Question:
I want to show the subcategory column has in checkbox which belongs to ch_cat table.
Here I have listed my category table:
'''
<form action="tutorsubject.php">
<?php
$sql = "SELECT * FROM 'ch_cat'";
$result = mysql_query($sql);
while( $row = mysql_fetch_assoc($result) ){ ?>
<label>
<input type="checkbox" name="segment[]" value="<?php echo $row['pid']; ?>"> <?php echo $row['p_cat']; ?>
</label>
<?php
}
?>
<input type="submit" value="tutorsubject"/>
</form>
'''
'''
if (isset($_POST['tutorsubject'])) {
$segment = $_POST['segment'];
print_r($segment);
//how to write query here based on child_cat table.
}
'''
1. First I have listed child_cat column has in checkbox. Here user select the teaching segment.(assume I selected Btech,java,or number of choice made by user.)
2. Now print_r gives.Array ( [0] => 3 [1] => 13 ).Here 3 and 13 is the child_cat primary key passing to sub_cat table.
3. How write query based on print_r values .IN my image you can see 3 and 13 has sub_cat column values.how to bring in query.
4. I am facing problem in how write to the query.the values which we are going to show has to be in checkbox.
5. I hope every one can understand this and stackteam please give me a perfect query.for this
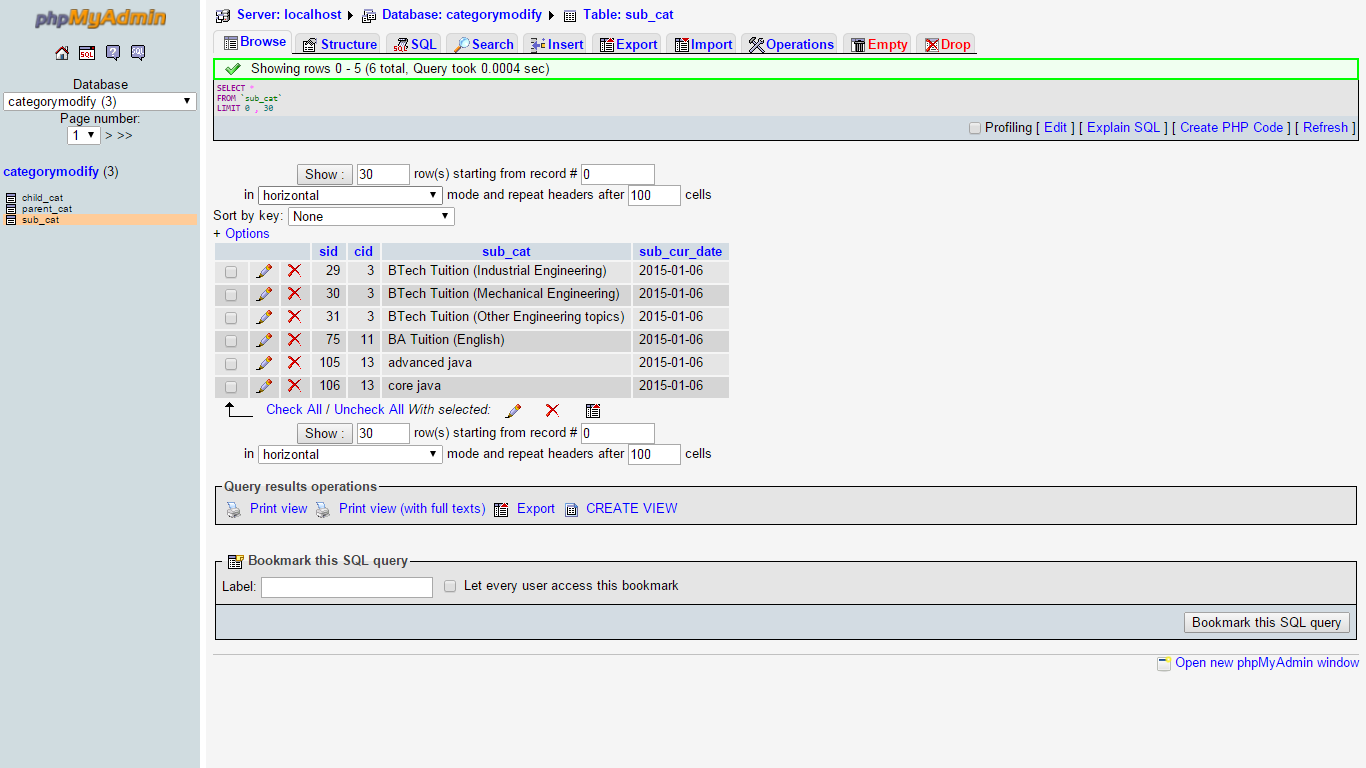
Answer: Get sub-categories same way as you fetched here categories, just loop through it.
'''
<?php
if (isset($_POST['tutorsubject'],$_POST['segment'])) {
$segment = $_POST['segment'];
foreach ($segment as $sub_cat)
{
$sql = "SELECT * FROM 'sub_cat' WHERE cid = ".$sub_cat;
$result = mysql_query($sql);
while ($row = mysql_fetch_assoc($result)) {
?>
<label>
<input type="checkbox" name="sub_segment[]" value="<?php echo $row['sid']; ?>"> <?php echo $row['sub_cat']; ?>
</label>
<?php
}
}
}
?>
'''